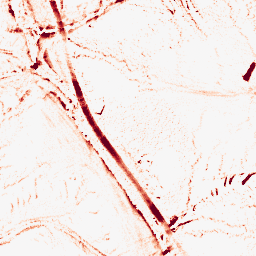
Category: morphological
Decomposition family: morphological
Decomposition parameters: operation: opening
size: 5
Upsampling method: quartic
Upsampling parameters: scale: 2
Upsampling scale: 2